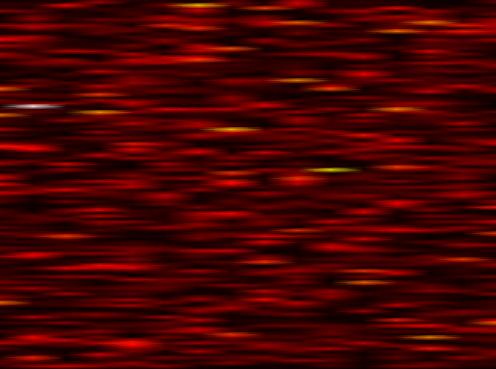
Label: OFDM